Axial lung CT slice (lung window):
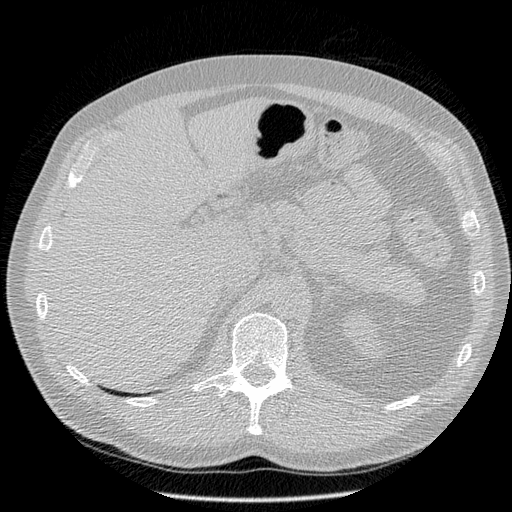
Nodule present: no